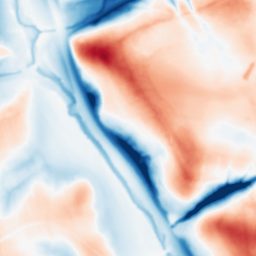
Category: multiscale
Decomposition family: dog
Decomposition parameters: sigma_low: 1
sigma_high: 20
Upsampling method: sinc_blackman
Upsampling parameters: scale: 2
kernel_size: 8
Upsampling scale: 2